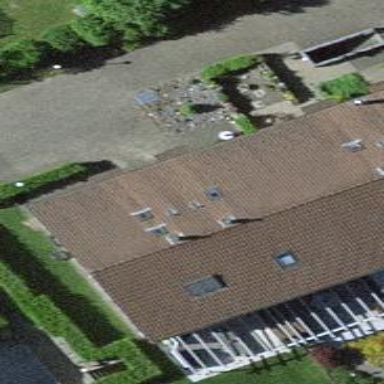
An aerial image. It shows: Terrace building.